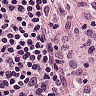
Metastatic tissue present: no